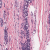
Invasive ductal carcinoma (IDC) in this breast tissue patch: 1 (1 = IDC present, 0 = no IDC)